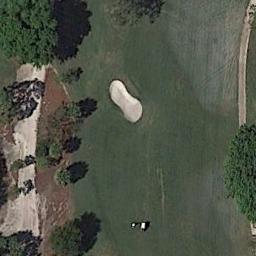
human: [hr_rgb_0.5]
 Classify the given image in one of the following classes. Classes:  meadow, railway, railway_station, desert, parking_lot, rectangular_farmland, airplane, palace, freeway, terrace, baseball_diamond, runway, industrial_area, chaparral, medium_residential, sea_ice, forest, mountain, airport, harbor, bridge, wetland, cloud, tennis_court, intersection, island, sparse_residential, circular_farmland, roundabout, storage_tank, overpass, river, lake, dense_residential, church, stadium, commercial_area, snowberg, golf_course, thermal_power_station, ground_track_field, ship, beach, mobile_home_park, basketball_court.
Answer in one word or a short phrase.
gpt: golf_course